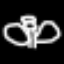
Label: angel